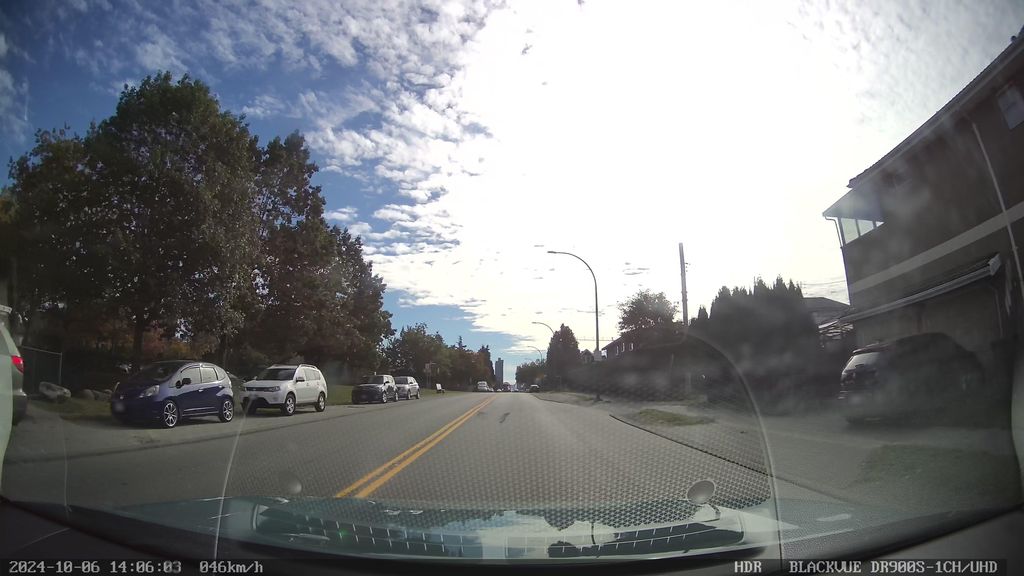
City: vancouver